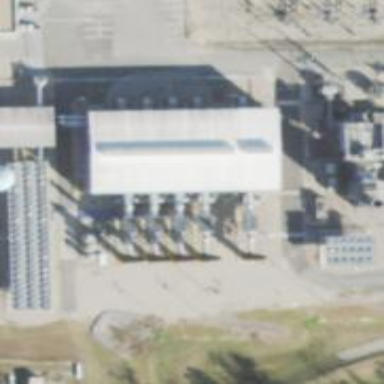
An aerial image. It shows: Gas-powered generator.